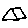
Label: triangle